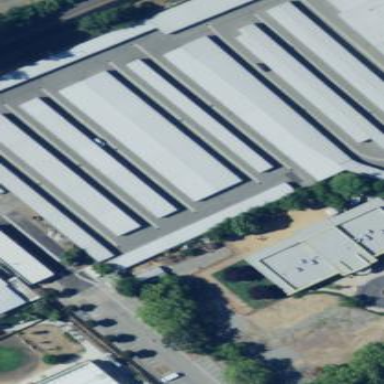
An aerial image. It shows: Warehouse building offering storage rental services.